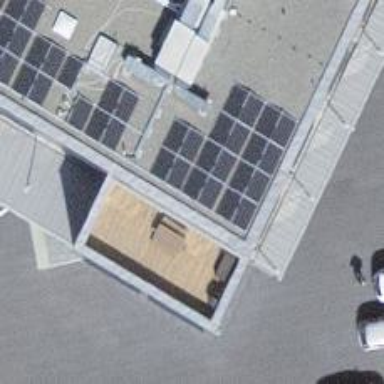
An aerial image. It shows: Solar power generator utilizing photovoltaic technology with solar photovoltaic panels.